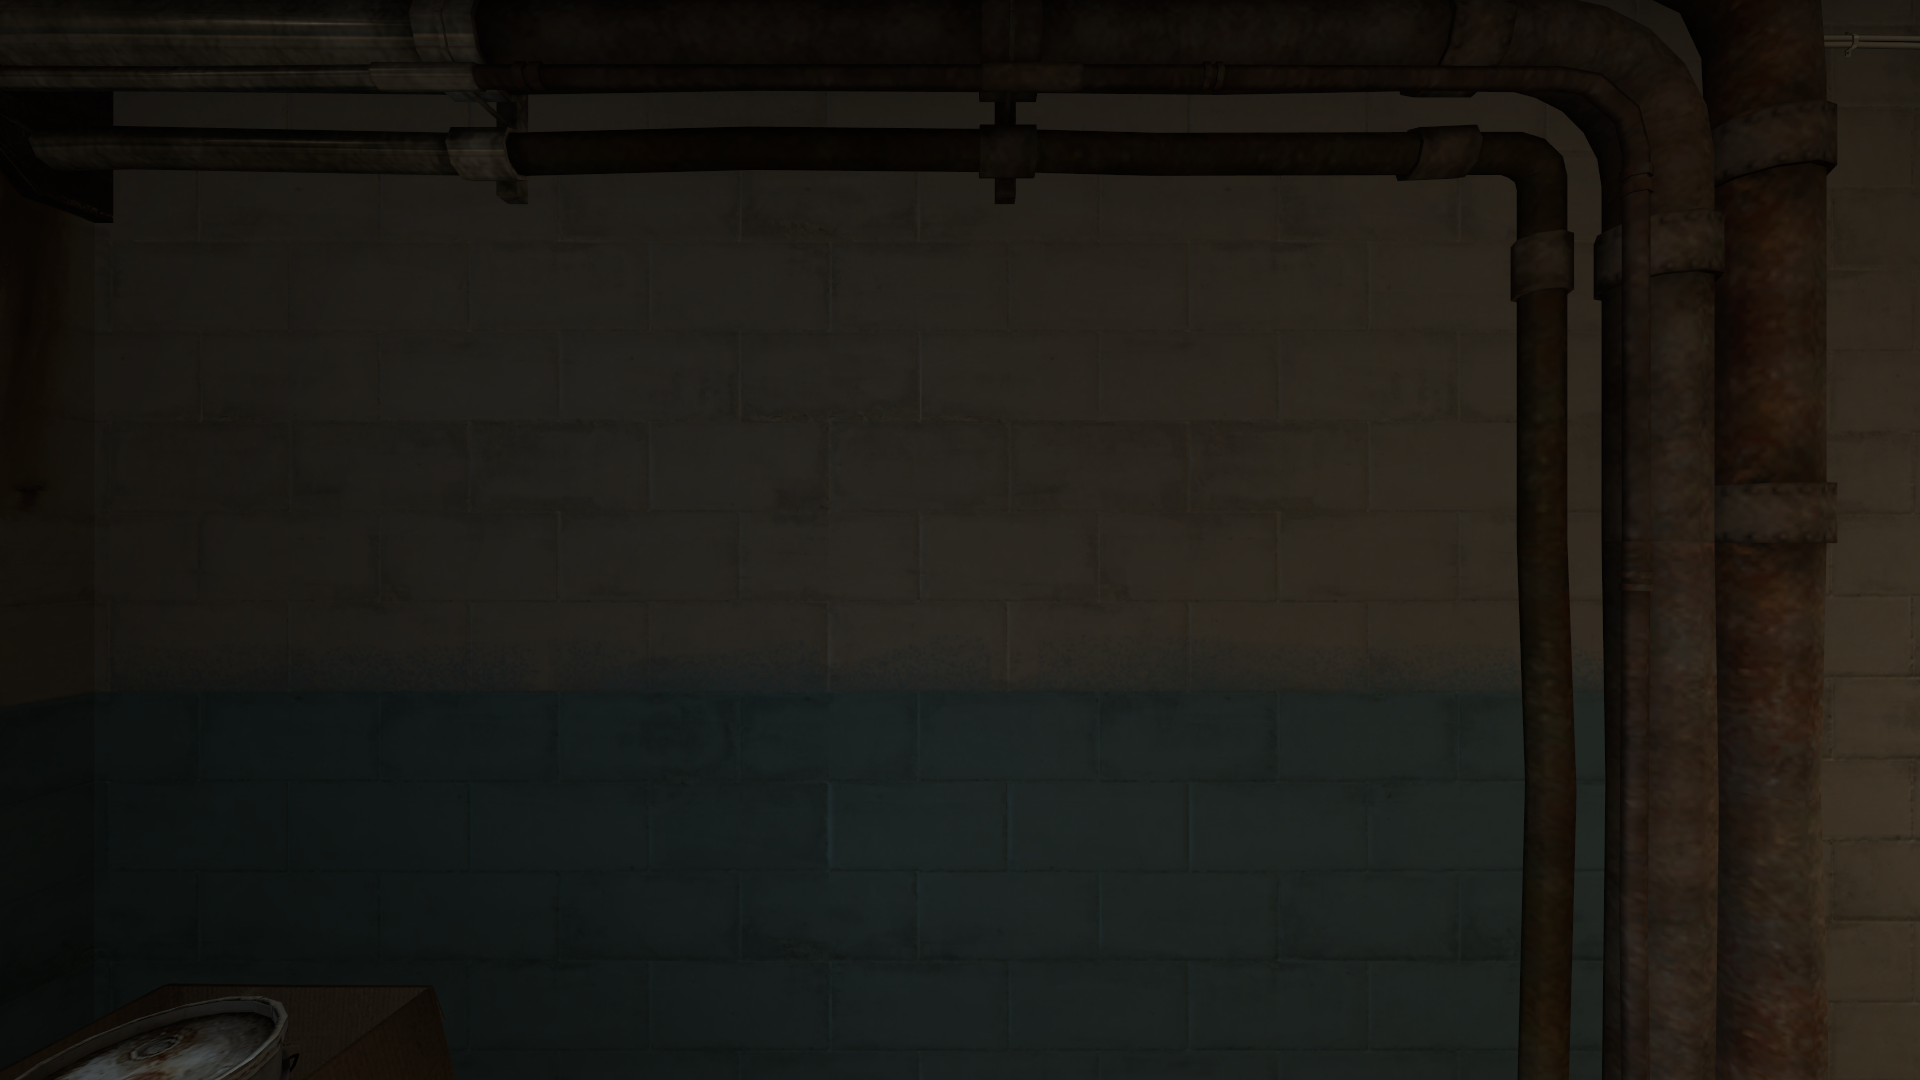
Map: de_train